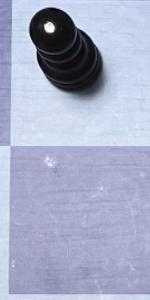
Label: Empty